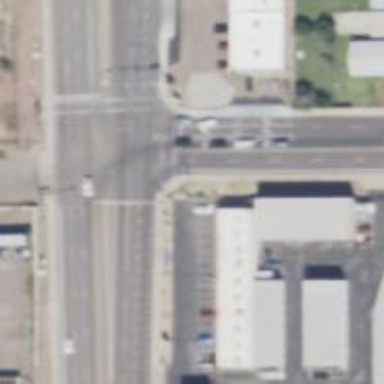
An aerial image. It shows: Solid stop line on the road.